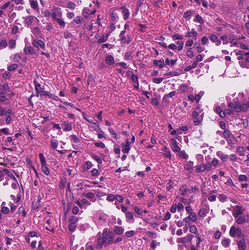
Tumor epithelial tissue: yes
Tumor-associated stroma tissue: yes
Normal tissue: no